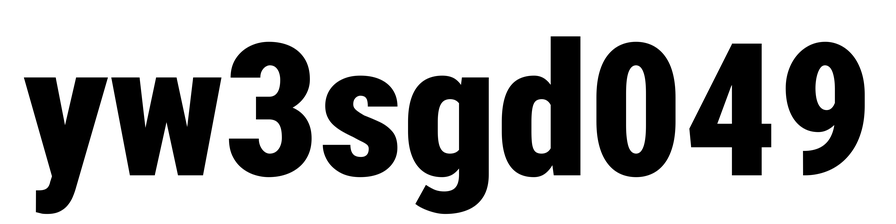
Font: Roboto_Condensed_Black